Question: My image is 1280x800, and my screen size is 1280x800. it should draw perfectly. But it right now it draws a square texture on my upper left corner of my screen that's out of scale and not large enough. I don't know why it doesn't work, I've tried writing the size of the texture larger when drawing and it seems to work sortof, but I don't know why it didn't work when drawing on a 1280x800 quad.

This is my OPENGL and display setup code:
'''
try {
DisplayMode displayMode = null;
DisplayMode[] modes = Display.getAvailableDisplayModes();
for (int i = 0; i < modes.length; i++) {
if (modes[i].getWidth() == World.SCREEN_WIDTH && modes[i].getHeight() == World.SCREEN_HEIGHT && modes[i].isFullscreenCapable()) {
displayMode = modes[i];
}
}
Display.setDisplayMode(displayMode);
Display.setFullscreen(false);
Display.create();
} catch (LWJGLException e) {
e.printStackTrace();
}
glMatrixMode(GL_PROJECTION);
glLoadIdentity();
glOrtho(0, World.SCREEN_WIDTH, World.SCREEN_HEIGHT, 0, 1, -1);
glMatrixMode(GL_MODELVIEW);
glEnable(GL_TEXTURE_2D);
'''
This is my code for drawing the textures:
'''
background = TextureLoader.getTexture("PNG", new FileInputStream(new File("res/menu/background.png")));
girl_01 = TextureLoader.getTexture("PNG", new FileInputStream(new File("res/menu/girl_01.png")));
girl_02 = TextureLoader.getTexture("PNG", new FileInputStream(new File("res/menu/girl_02.png")));
glBindTexture(GL_TEXTURE_2D, background.getTextureID());
glPushMatrix();
glBegin(GL_QUADS);
glTexCoord2f(0, 0);
glVertex2f(0, 0); // Upper left
glTexCoord2f(1, 0);
glVertex2f(World.SCREEN_WIDTH, 0); // Upper right
glTexCoord2f(1, 1);
glVertex2f(World.SCREEN_WIDTH, World.SCREEN_HEIGHT); // Lower right
glTexCoord2f(0, 1);
glVertex2f(0, World.SCREEN_HEIGHT); // Lower left
glEnd();
glPopMatrix();
'''
Edit : After searching for hours, I've discovered, I've arrived at a weird solution in my opinion, I made the image 2048x1024 and left the extra blank. it worked. BUT this is how it should work? So I'm suppose to make all image size powers of two leaving the extra space blank? Or is there a better way?
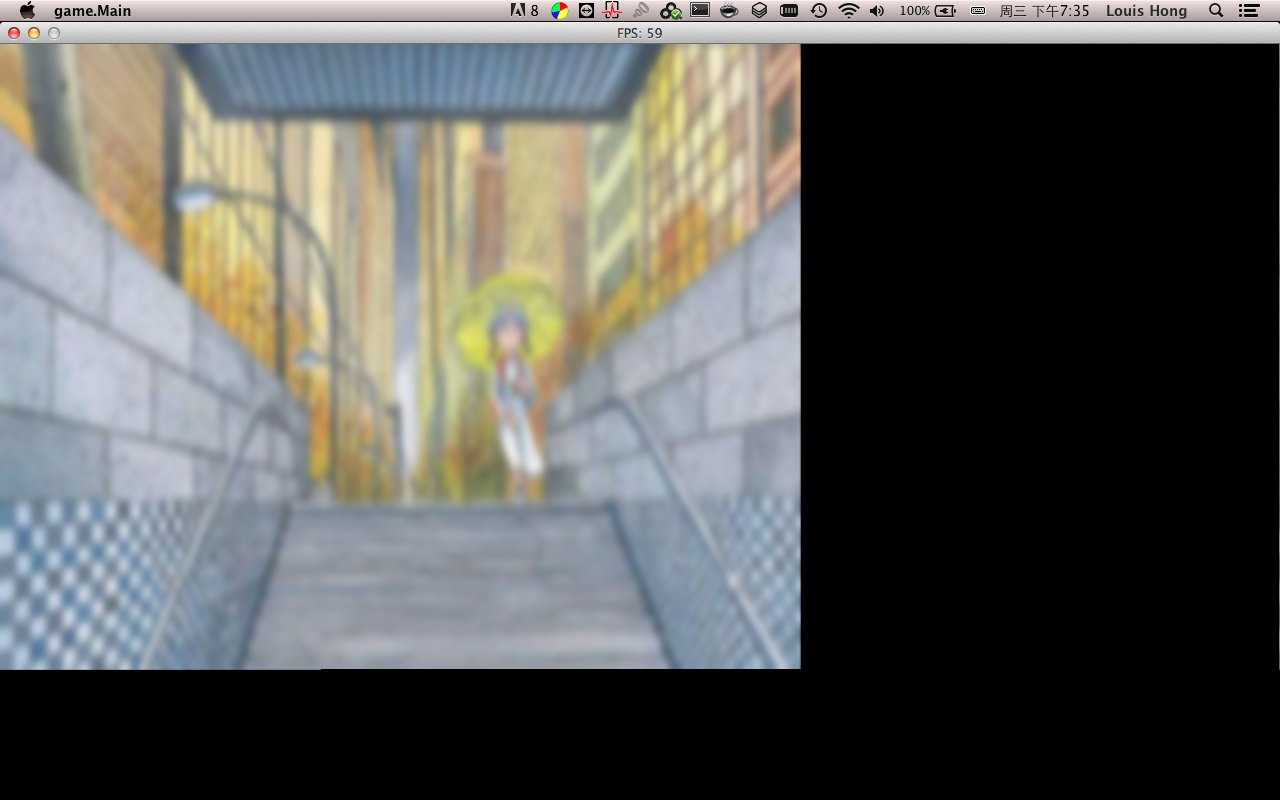
Answer: There's really not enough information to go by here, but I suspect you have a very old implementation of OpenGL (pre-2.0).
Older versions of OpenGL are incapable of using non-power-of-two textures. You either have to rescale (stretch to fit) the image before loading or leave part of the image blank after resizing and modify your texture coordinates.
If you have a legitimate OpenGL 2.0 implementation it will support non-power-of-two textures. Back in the era of OpenGL 2.0, driver vendors were not conforming to the very well and would often claim to implement an OpenGL version whether or not the host hardware actually met the ALL of the requirements. Non-power-of-two textures were probably the biggest violation, lots of hardware of the era could handle everything required for OpenGL 2.0 except for NPOT textures.
In any case, if you are on a platform where OpenGL 2.0 is not guaranteed, you should check for the extension 'GL_ARB_texture_non_power_of_two' before using a npot texture.